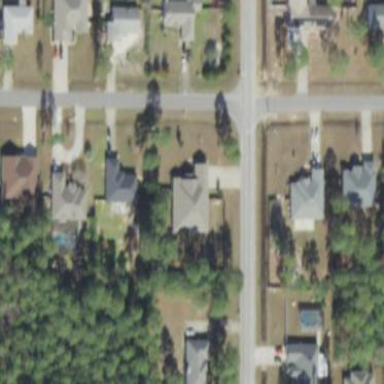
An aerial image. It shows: Residential area composed of single-family homes.